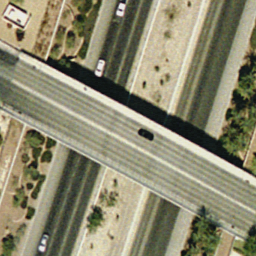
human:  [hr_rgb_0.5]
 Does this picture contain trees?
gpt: yes

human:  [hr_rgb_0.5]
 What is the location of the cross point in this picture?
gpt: left and right

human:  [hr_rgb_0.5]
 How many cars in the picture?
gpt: four